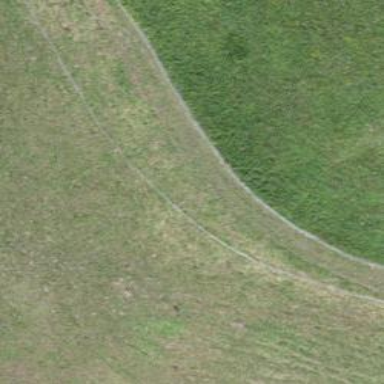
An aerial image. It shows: Grassy track road with grade 4 track type.